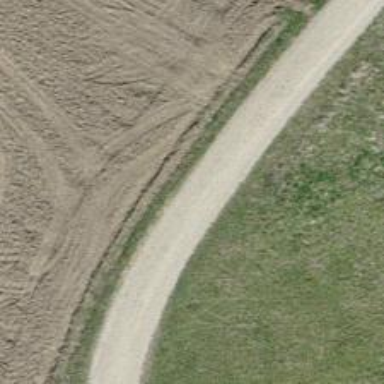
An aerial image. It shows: Agricultural track with grade3 tracktype suitable for agricultural vehicles.